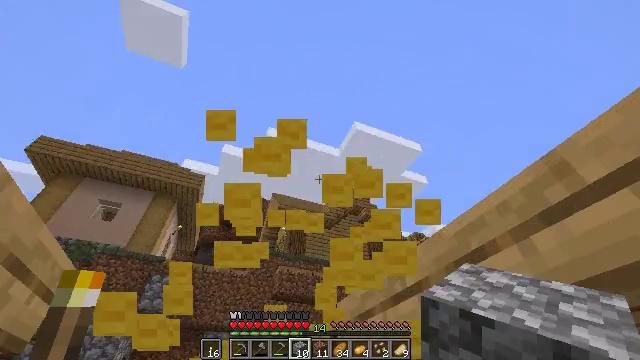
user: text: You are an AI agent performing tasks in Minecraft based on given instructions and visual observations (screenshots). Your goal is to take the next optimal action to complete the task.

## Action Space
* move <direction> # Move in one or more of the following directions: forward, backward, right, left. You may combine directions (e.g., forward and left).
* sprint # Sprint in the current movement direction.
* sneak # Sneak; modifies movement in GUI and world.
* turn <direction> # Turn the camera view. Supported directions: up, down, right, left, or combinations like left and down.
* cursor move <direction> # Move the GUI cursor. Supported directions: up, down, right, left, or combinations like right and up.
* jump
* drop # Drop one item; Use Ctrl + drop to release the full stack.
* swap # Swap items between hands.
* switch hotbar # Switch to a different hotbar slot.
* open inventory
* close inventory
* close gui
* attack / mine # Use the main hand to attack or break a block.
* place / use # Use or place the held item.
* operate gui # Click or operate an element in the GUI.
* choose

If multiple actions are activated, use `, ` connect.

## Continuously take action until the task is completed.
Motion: motion action
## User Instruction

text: Harvest yellow wool for crafting.
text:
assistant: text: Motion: jump